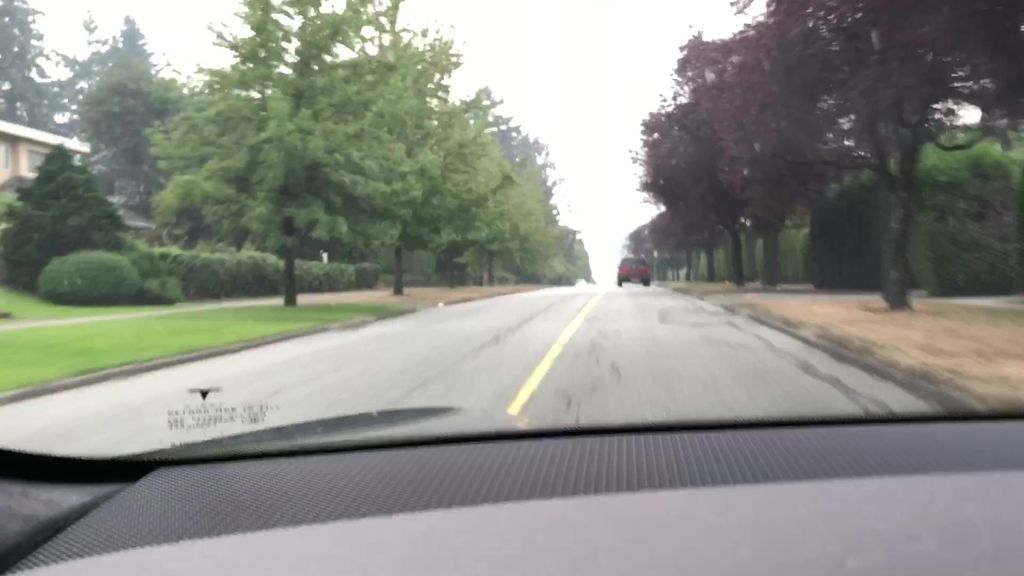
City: vancouver